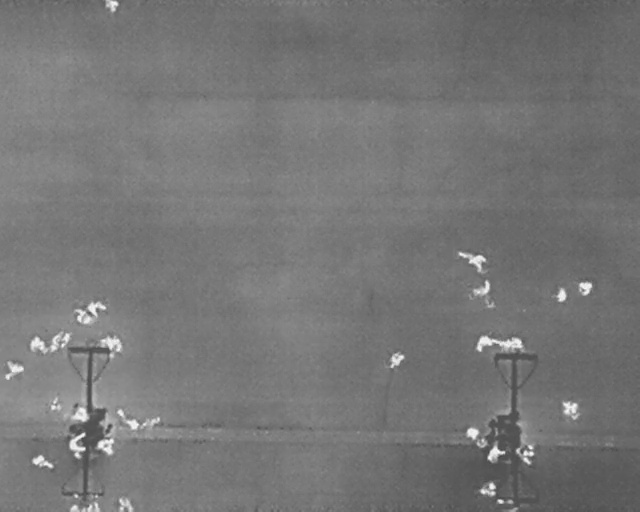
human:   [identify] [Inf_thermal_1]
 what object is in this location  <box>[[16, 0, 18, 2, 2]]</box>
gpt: <ref>1 medium person at the top left</ref>